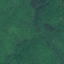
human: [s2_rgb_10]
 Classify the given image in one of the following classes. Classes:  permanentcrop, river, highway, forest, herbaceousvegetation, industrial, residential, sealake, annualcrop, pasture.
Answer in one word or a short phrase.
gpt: Forest